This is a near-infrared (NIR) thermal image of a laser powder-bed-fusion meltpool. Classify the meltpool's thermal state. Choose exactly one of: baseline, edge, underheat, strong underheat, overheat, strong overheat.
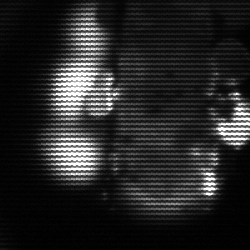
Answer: strong underheat